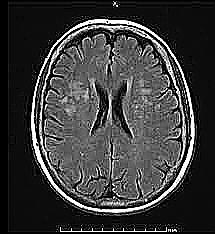
Label: notumor